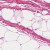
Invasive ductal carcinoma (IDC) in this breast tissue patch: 0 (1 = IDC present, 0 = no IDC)